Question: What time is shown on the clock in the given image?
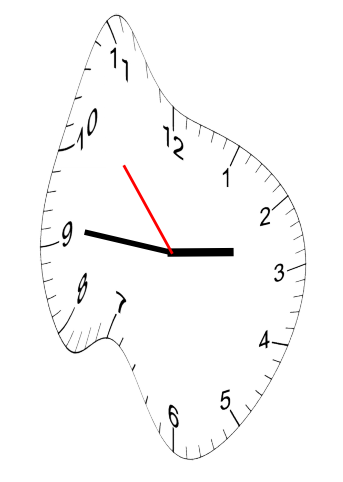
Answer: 02:45:53